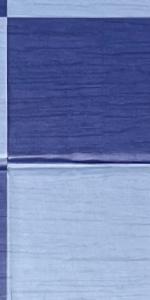
Label: Empty